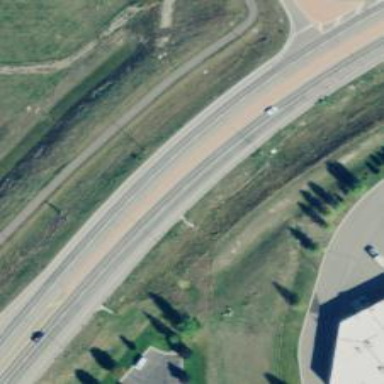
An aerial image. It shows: Trunk highway with expressway features.